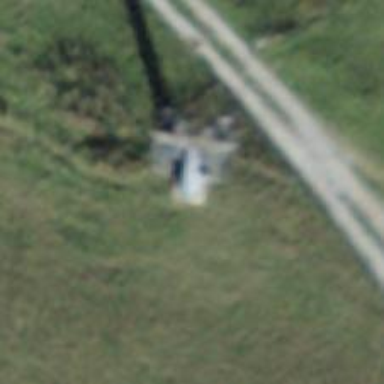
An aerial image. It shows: Pylon for aerialway.